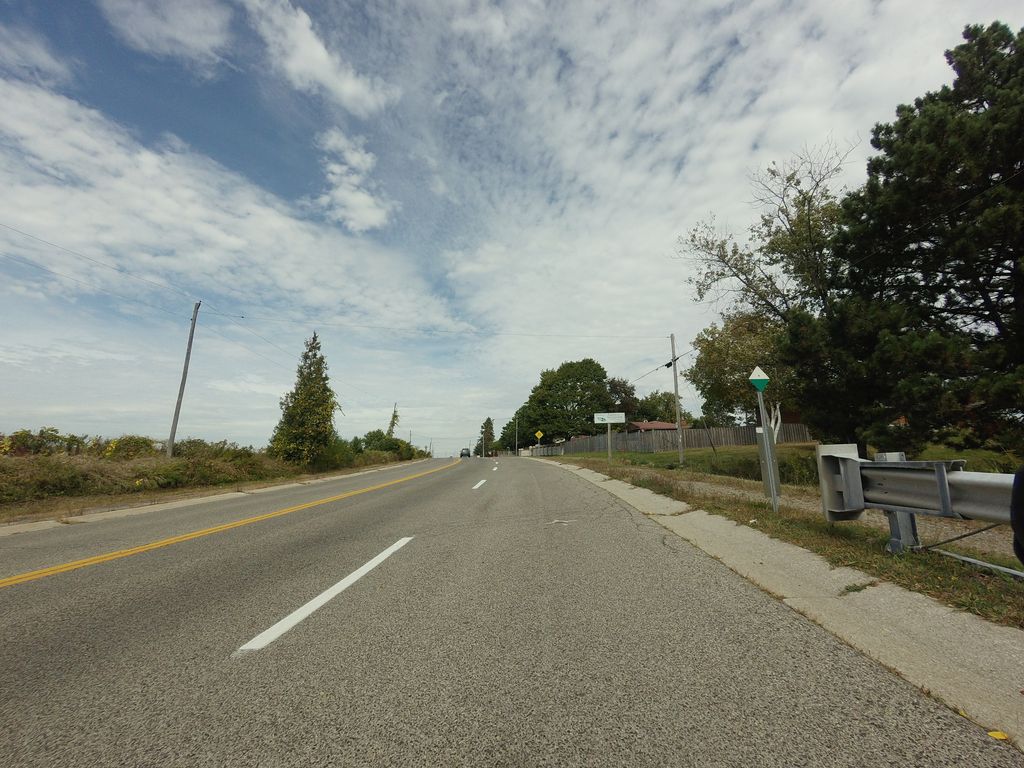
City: hamilton